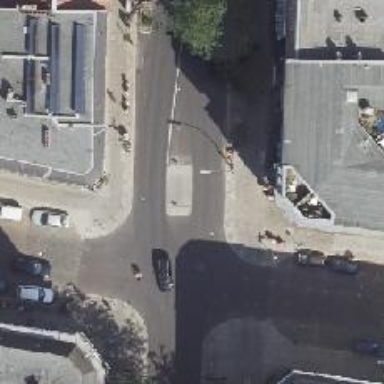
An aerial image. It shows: Footway that serves as traffic island.